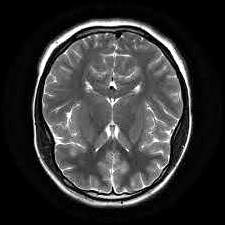
Label: notumor